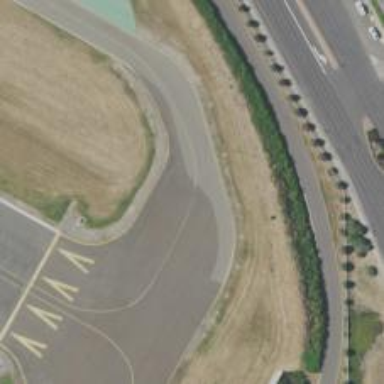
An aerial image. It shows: Image of taxiway at airport.